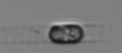
Label: Dactyliosolen_blavyanus